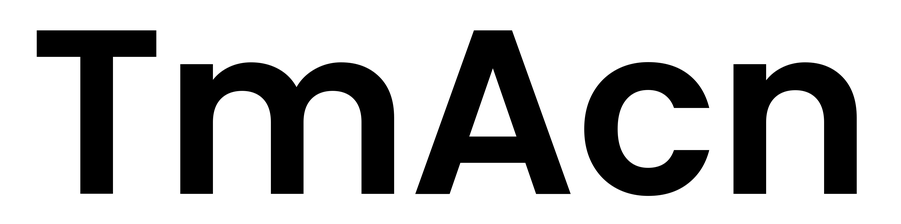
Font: Poppins-SemiBold